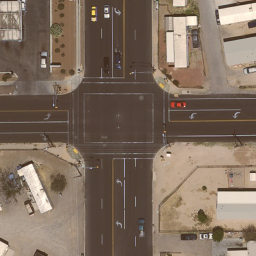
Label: intersection